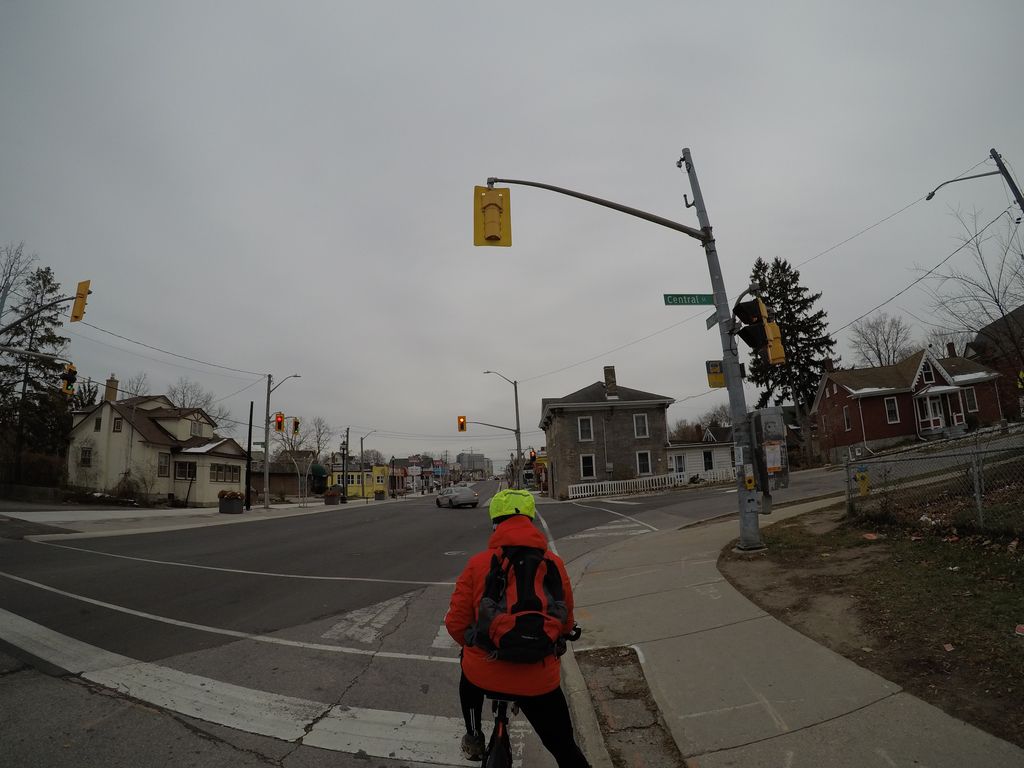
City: kitchener-waterloo